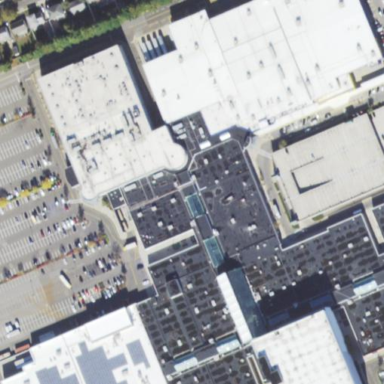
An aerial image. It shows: Mall building.